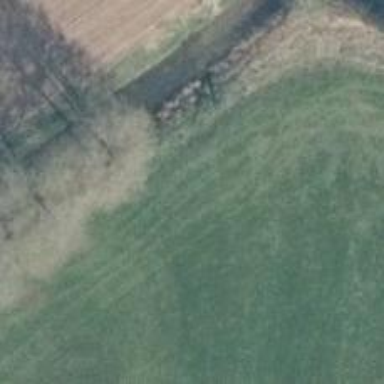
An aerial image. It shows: Row of deciduous broadleaved trees.